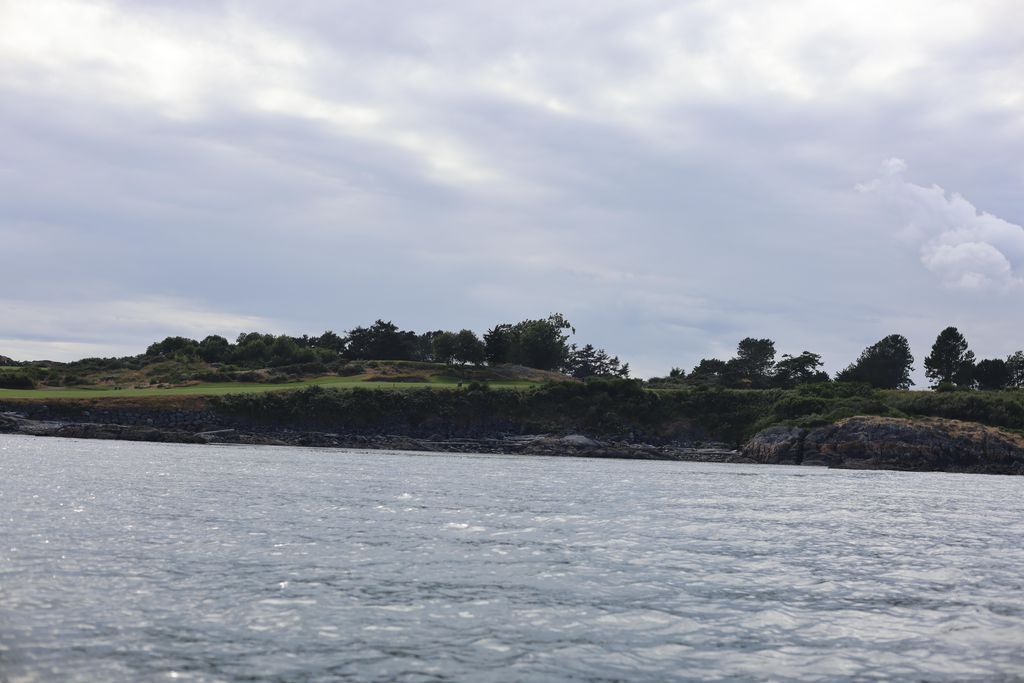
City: victoria